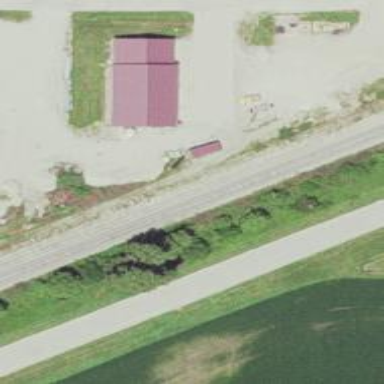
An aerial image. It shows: Railway service station.